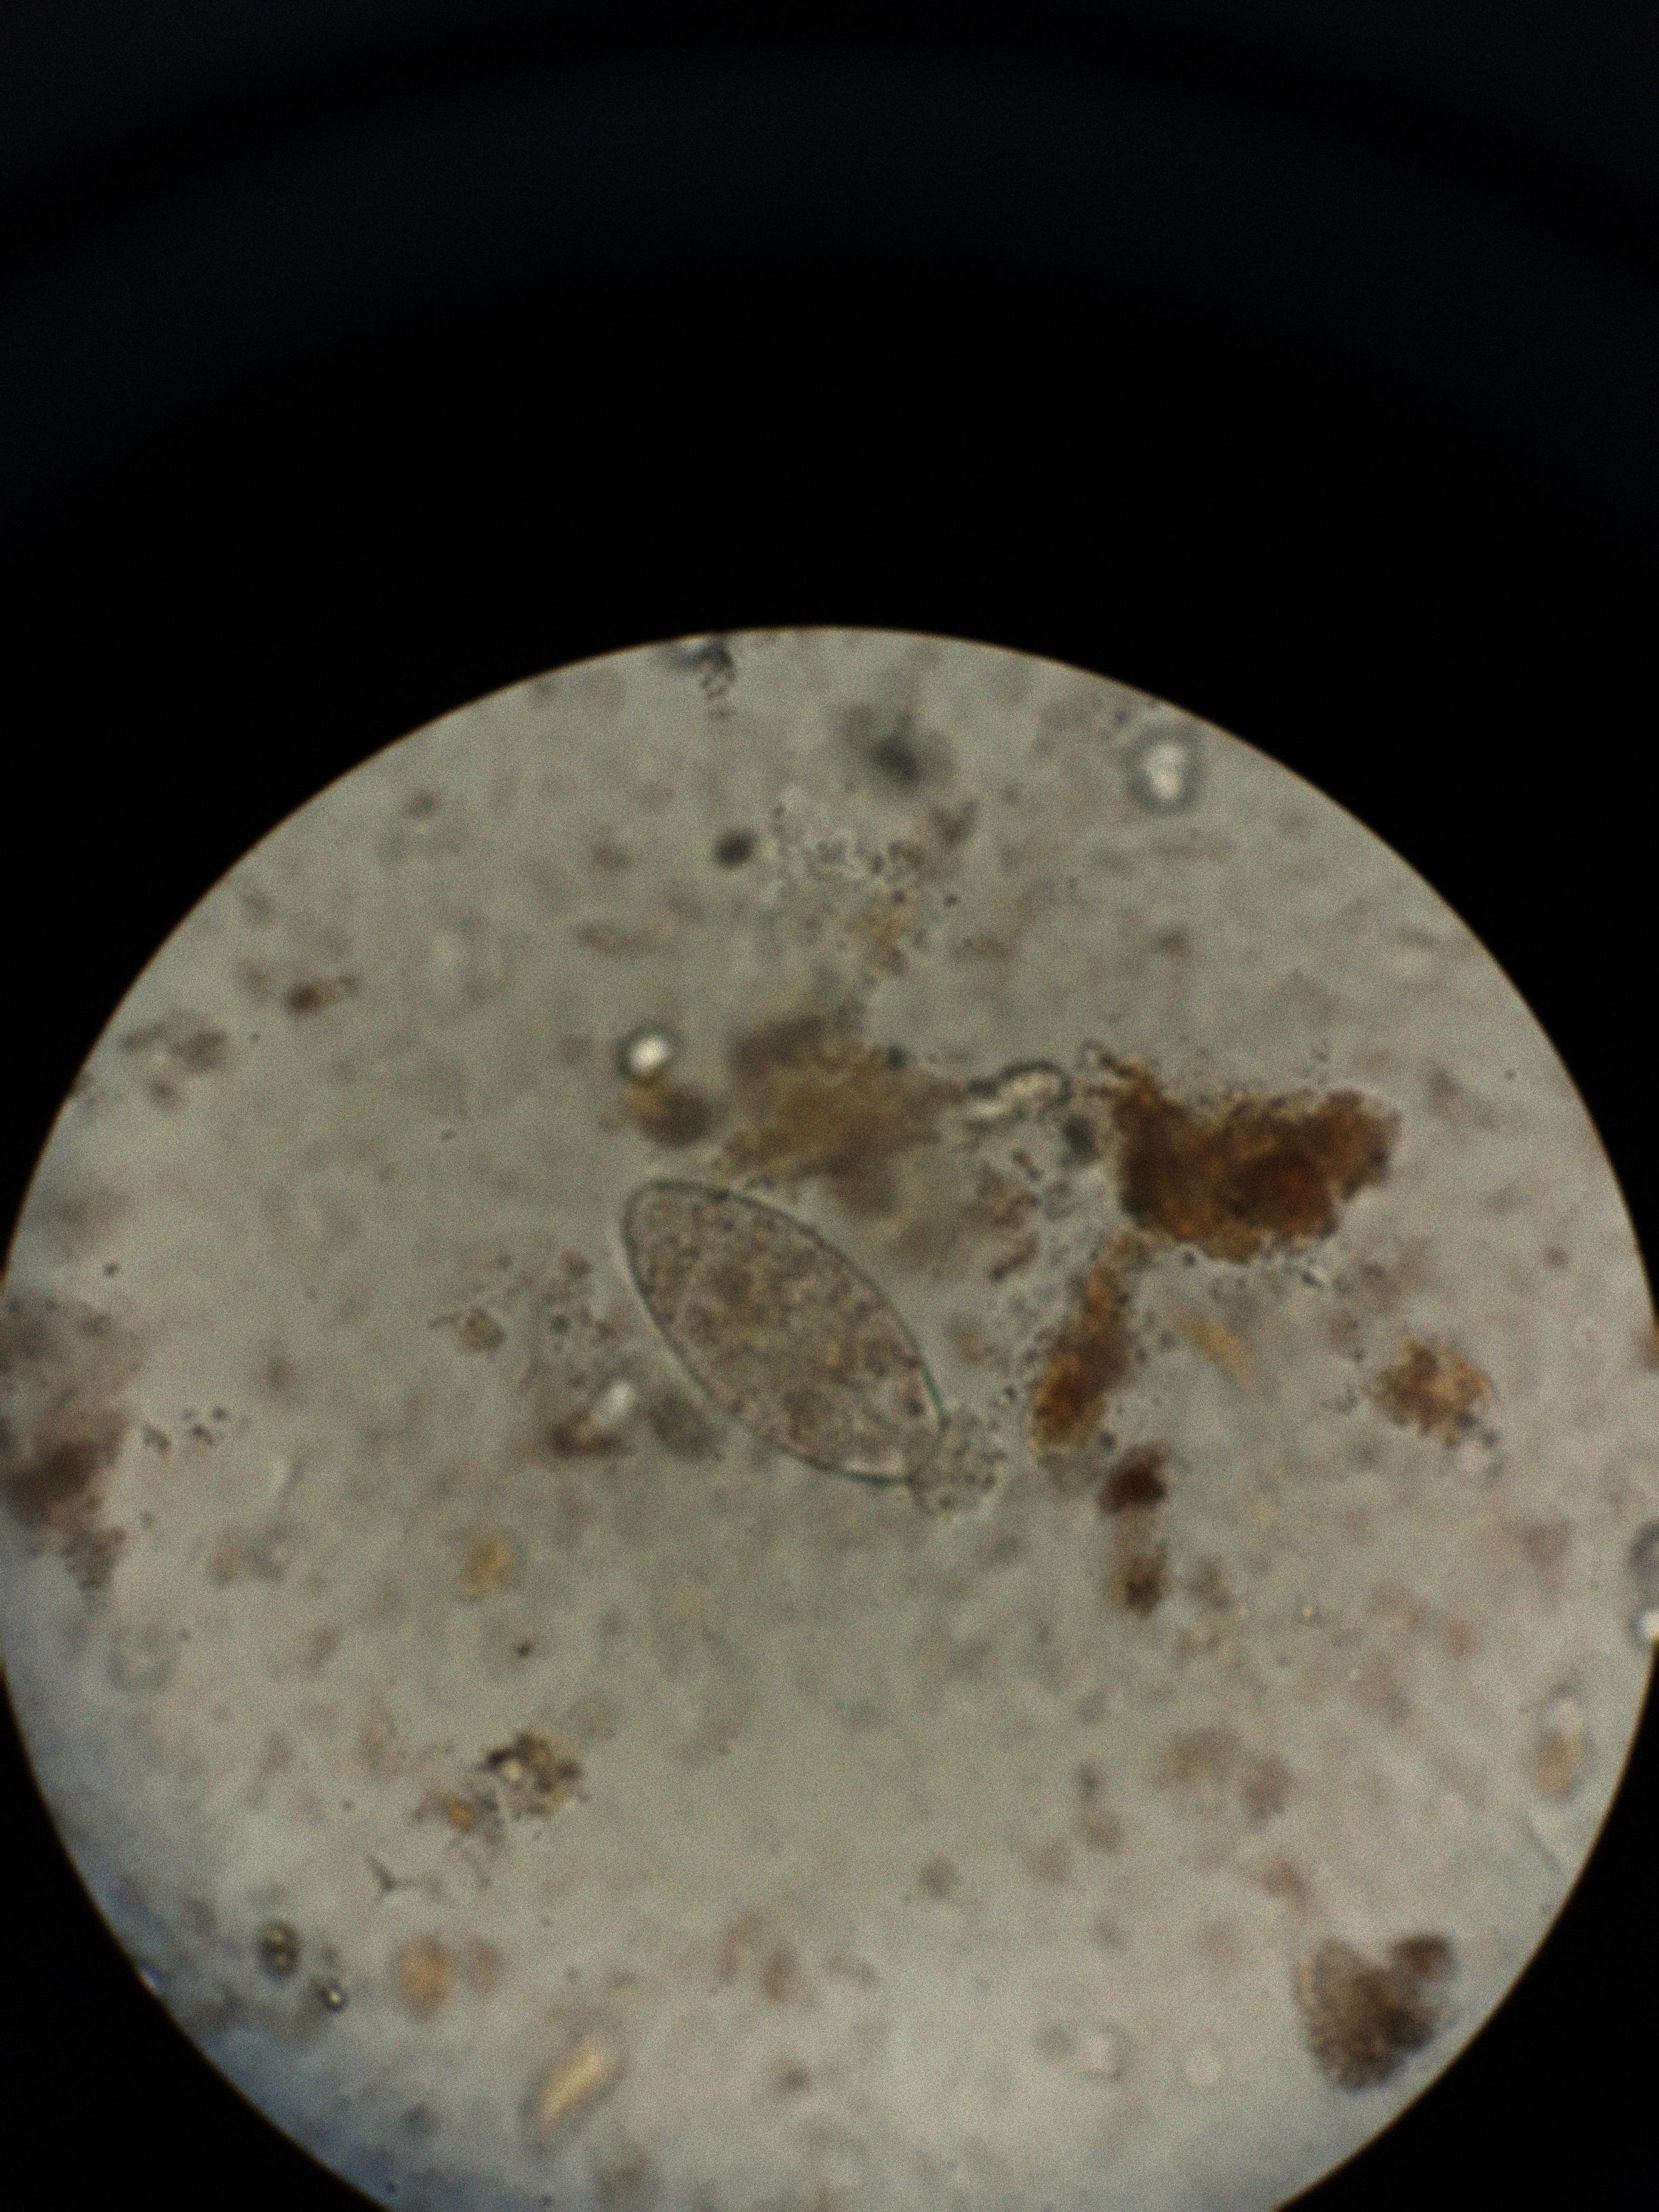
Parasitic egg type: Fasciolopsis buski